Brain MRI, t1w sequence, axial 2D slice.
Patient: age 18, sex F, weight 90 kg, height 1.9 m
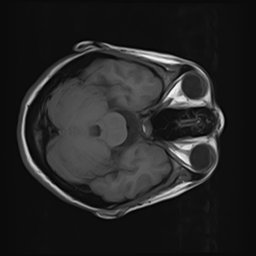